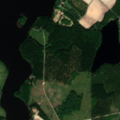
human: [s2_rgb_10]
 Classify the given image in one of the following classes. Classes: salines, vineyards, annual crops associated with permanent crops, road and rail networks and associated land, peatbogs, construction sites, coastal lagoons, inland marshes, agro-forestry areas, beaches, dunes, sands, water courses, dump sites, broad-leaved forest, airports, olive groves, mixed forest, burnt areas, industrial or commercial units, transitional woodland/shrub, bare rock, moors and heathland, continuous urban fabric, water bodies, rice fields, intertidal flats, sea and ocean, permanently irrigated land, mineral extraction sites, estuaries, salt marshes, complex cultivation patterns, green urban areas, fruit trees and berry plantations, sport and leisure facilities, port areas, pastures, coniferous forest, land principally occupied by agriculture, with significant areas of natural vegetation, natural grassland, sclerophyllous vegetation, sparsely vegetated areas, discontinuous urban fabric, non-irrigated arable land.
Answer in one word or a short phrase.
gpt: land principally occupied by agriculture, with significant areas of natural vegetation, coniferous forest, mixed forest, water bodies